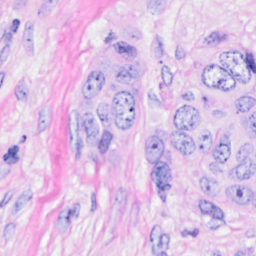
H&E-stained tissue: Breast